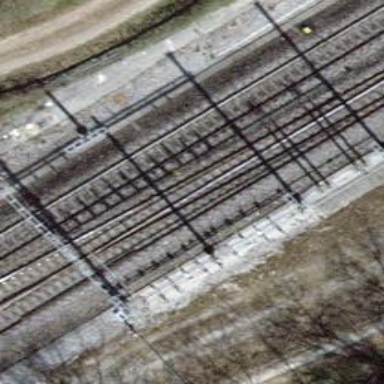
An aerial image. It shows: Railway with electrified contact lines.